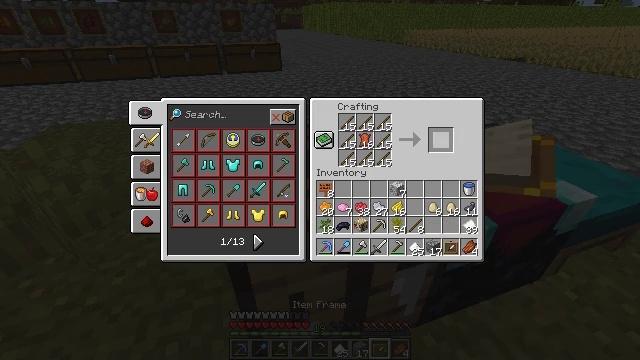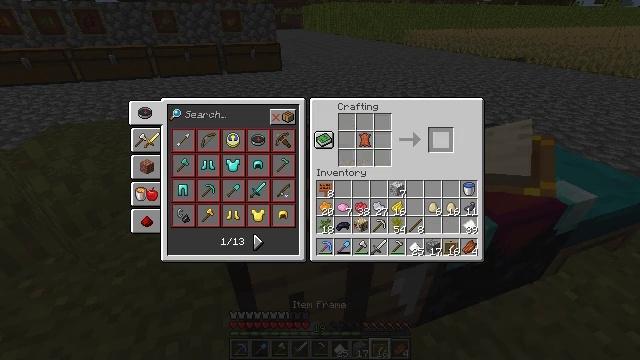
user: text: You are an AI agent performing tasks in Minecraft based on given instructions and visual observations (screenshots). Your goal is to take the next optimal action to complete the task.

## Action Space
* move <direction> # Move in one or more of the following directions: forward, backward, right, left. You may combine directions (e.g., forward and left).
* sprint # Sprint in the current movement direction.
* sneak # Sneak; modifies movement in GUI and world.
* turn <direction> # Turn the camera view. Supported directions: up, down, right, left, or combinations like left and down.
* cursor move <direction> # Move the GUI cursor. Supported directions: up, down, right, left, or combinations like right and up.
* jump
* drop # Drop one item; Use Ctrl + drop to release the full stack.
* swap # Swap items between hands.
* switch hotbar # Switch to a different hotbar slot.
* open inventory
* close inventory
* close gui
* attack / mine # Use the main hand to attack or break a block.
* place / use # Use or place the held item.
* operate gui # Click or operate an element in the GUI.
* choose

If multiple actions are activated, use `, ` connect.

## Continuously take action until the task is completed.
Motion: motion action
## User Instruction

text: Use sticks and leather to craft an item frame.
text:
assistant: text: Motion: sneak
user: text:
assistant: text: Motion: sneak